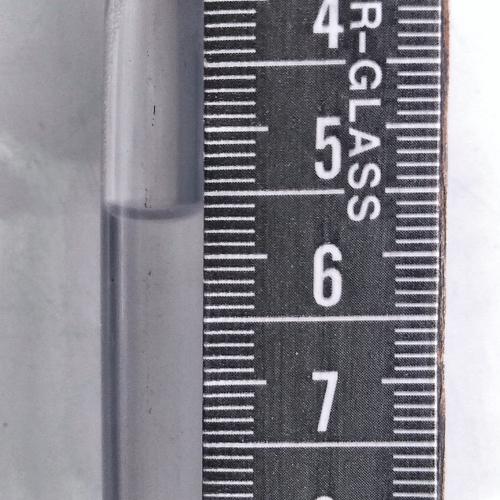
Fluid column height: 5.7 cm